Тонкая плоская пластинка из диэлектрика в форме ромба со стороной $a$ и острым углом $60^{\circ}$ заряжена однородно с поверхностной плотностью заряда $\sigma$. Потенциал в вершине острого угла ромба равен $\varphi_{1}$, в вершине тупого равен $\varphi_{2}$ (см. рисунок).  Из такого же диэлектрика вырезают тонкую пластинку в форме равностороннего треугольника $A B C$ со стороной $2 a$ и заряжают ее с такой же поверхностной плотностью заряда (см. рисунок ниже).
Определите потенциал в точке $C$ треугольной пластинки.
Определите потенциал в точке $D$, лежащей на середине стороны треугольной пластинки. Теперь из треугольной пластинки $A B C$ удаляют правильный треугольник со стороной $a$ (см. рисунок ниже).
Определите потенциал в точке $D^{\prime}$ «дырявой» пластинки.
Определите потенциал в точке $C^{\prime}$ «дырявой» пластинки. Примечание. Все пластины удалены друг от друга и других тел.
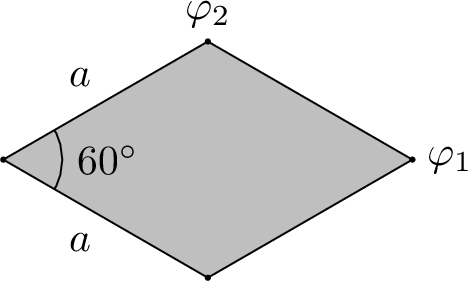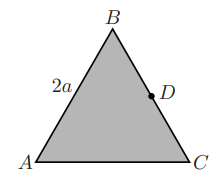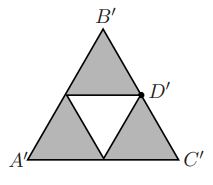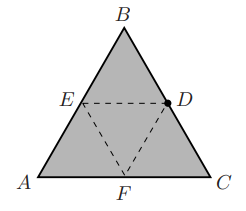
Определите потенциал в точке $C$ треугольной пластинки.
Решение: По принципу суперпозиции потенциал $\varphi_{2}$ равен удвоенному потенциалу $\varphi_{0}$ вершины равносторонней треугольной пластины со стороной $a$ и поверхностной плотностью заряда $\sigma$: $$ \varphi_{2}=2 \varphi_{0}. $$ Если размеры пластины увеличить в $2$ раза, сохранив поверхностную плотность заряда, то потенциал каждой точки тоже увеличится в $2$ раза. Для доказательства этого факта можно разбить исходную пластинку на маленькие части, которые можно считать точечными зарядами. В результате масштабирования площадь каждой части увеличится в $4$ раза, а значит заряд вырастет в $4$ раза, а расстояние до каждой части увеличится в $2$ раза. Учитывая, что потенциал точечного заряда равен $k q / r$, получим, что потенциал, создаваемый каждой маленькой частью, увеличится в $2$ раза, значит и общий потенциал вырастет вдвое. Значит потенциал точки $C$ в $2$ раза больше потенциала вершины пластины со стороной $a$, $$ \varphi_{C}=2 \varphi_{0}=\varphi_{2}. $$
Ответ: $$ \varphi_{C}=\varphi_{2}. $$

Определите потенциал в точке $D$, лежащей на середине стороны треугольной пластинки.
Решение: Найдём потенциал точки $D$. Для этого мысленно разобьем треугольник на $4$ треугольника со сторонами $a$. Заметим, что $A E D F$ — это исходный ромб, который создает в точке $D$ потенциал $\varphi_{1}$. К нему нужно добавить потенциалы создаваемые треугольниками $B D E$ и $D F C$ (см. рисунок ниже).  Потенциал каждого из них в вершине равен $\varphi_{0}$. Отсюда $$ \varphi_{D}=\varphi_{1}+2 \varphi_{0}=\varphi_{1}+\varphi_{2}. $$
Ответ: $$ \varphi_{D}=\varphi_{1}+\varphi_{2}. $$

Определите потенциал в точке $D^{\prime}$ «дырявой» пластинки.
Решение: После удаления центрального треугольника потенциал в точке $D$ уменьшился на $\varphi_{0}$ и стал равен $$ \varphi_{D}^{\prime}=\varphi_{D}-\varphi_{0}=\varphi_{1}+\frac{\varphi_{2}}{2} . $$
Ответ: $$ \varphi_{D}^{\prime}=\varphi_{1}+\frac{\varphi_{2}}{2} . $$

Определите потенциал в точке $C^{\prime}$ «дырявой» пластинки.
Решение: Для нахождения потенциала точки $C$ «дырявой» пластины нужно узнать, какой потенциал создавал в ней треугольник $D E F$. Рассмотрим ромб $C F E D$. Его потенциал в точке $C$ равен $\varphi_{1}$ и складывается из потенциала создаваемого треугольником $D E F$ и потенциала $\varphi_{0}$, создаваемого треугольником $F D C$. Тогда треугольник $D E F$ создает в точке $C$ потенциал $\varphi_{1}-\varphi_{0}$. Значит после удаления центрального треугольника потенциал точки $C$ станет равным $$ \varphi_{C}^{\prime}=\varphi_{C}-\left(\varphi_{1}-\varphi_{0}\right)=\frac{3}{2} \varphi_{2}-\varphi_{1}. $$
Ответ: $$ \varphi_{C}^{\prime}=\frac{3}{2} \varphi_{2}-\varphi_{1}. $$
Темы:
T, Электричество, Электростатика, Потенциал, Всероссийские